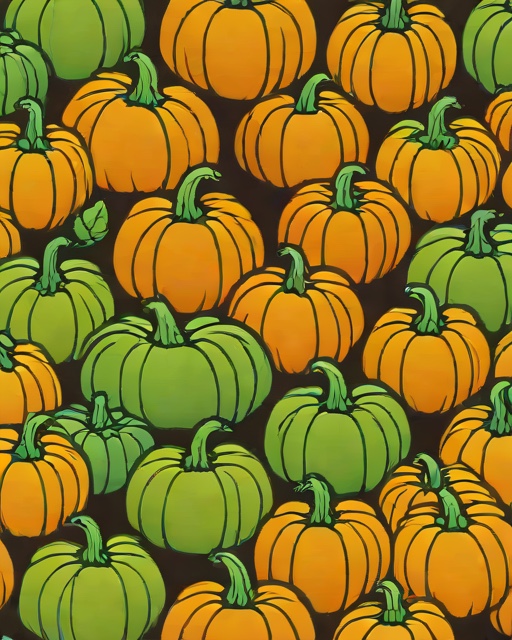
Category: Autumn